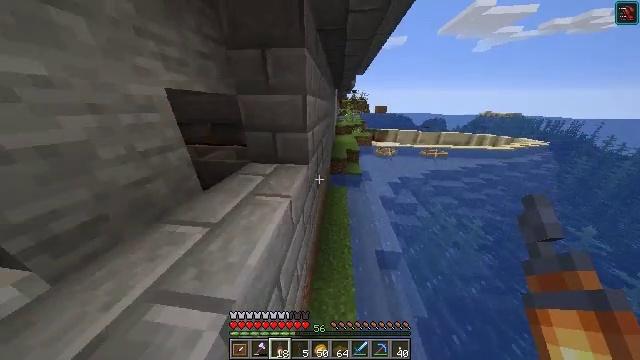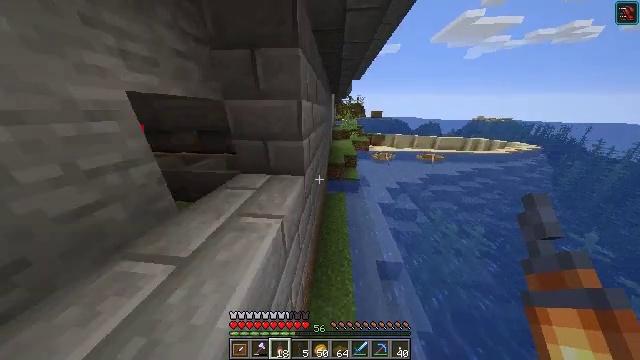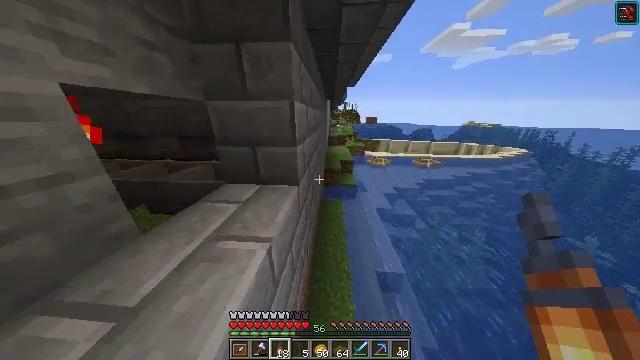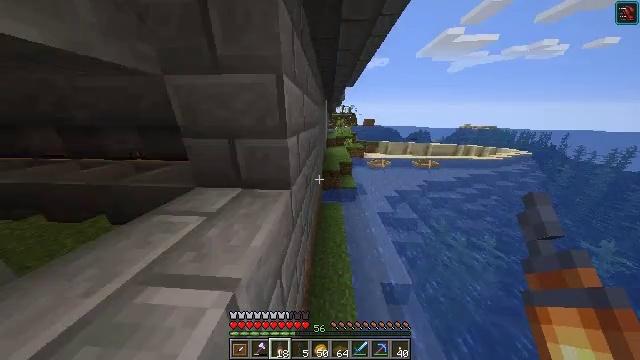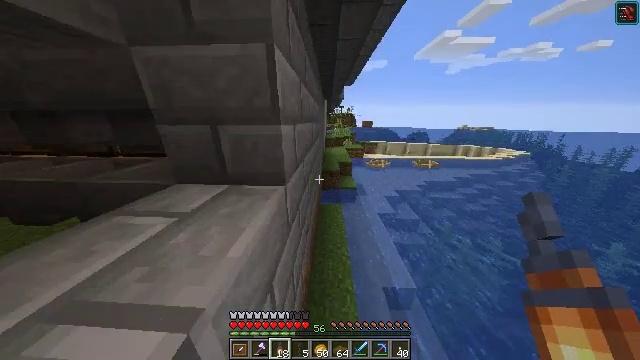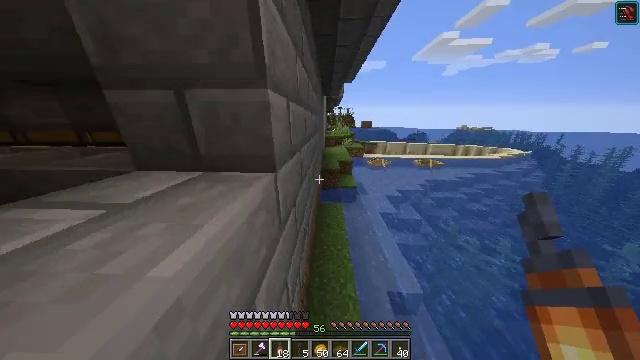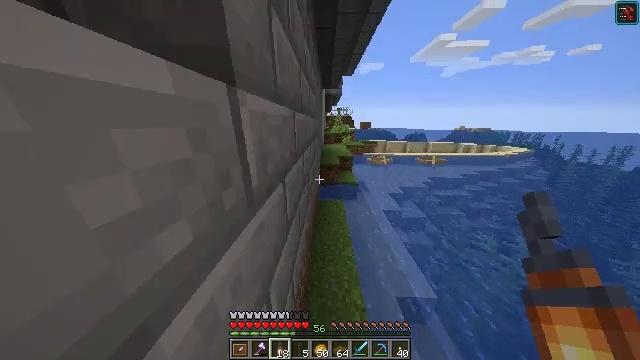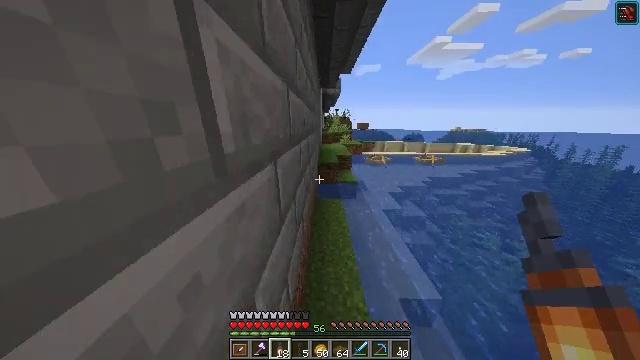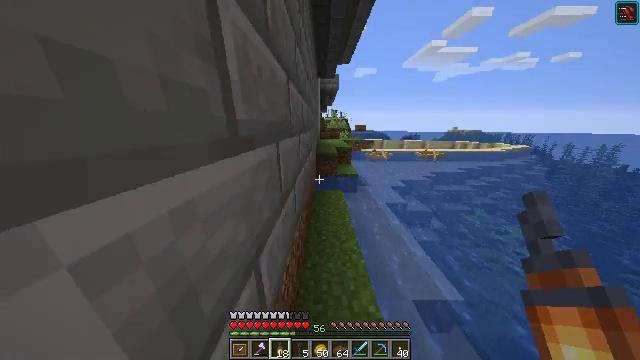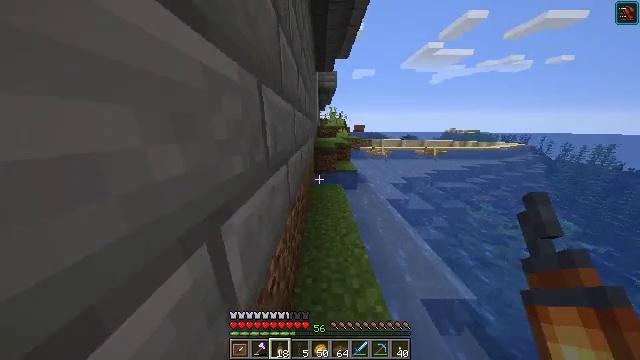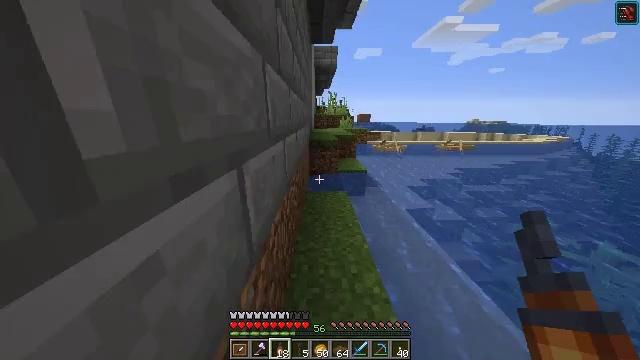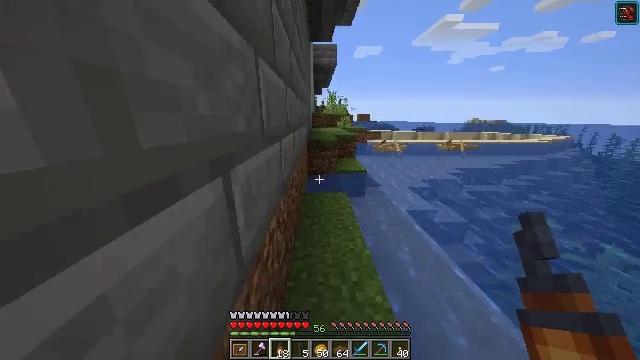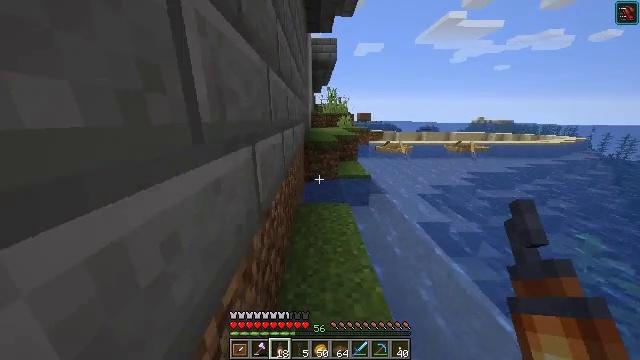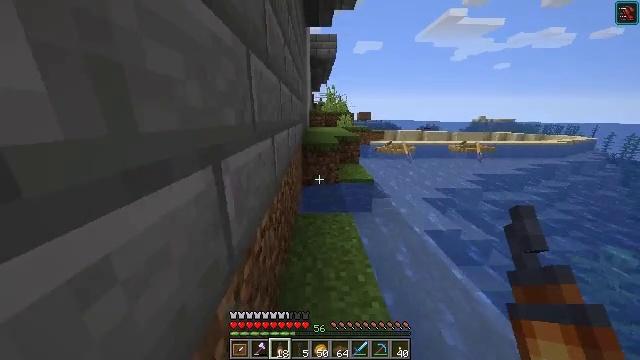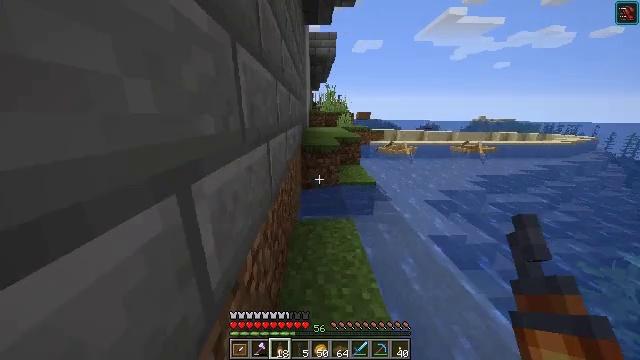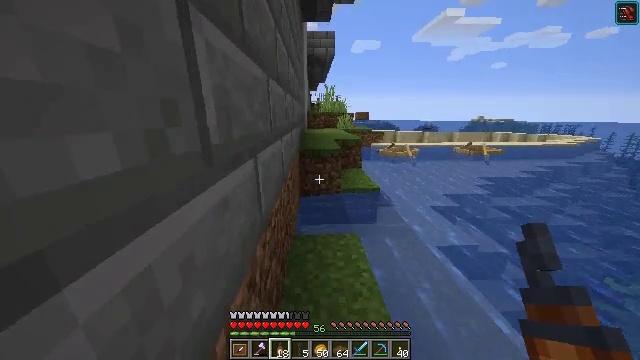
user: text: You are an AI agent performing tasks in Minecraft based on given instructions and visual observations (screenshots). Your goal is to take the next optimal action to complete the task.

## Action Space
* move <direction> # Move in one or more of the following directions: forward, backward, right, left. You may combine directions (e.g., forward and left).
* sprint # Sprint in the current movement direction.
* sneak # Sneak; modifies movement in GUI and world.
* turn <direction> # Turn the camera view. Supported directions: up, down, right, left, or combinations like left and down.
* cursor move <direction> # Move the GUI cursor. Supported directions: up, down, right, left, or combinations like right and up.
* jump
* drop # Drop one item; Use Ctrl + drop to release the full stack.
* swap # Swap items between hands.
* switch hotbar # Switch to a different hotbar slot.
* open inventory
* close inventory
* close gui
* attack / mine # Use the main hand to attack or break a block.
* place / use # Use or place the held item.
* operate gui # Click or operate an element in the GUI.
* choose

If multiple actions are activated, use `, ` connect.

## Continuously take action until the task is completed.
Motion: motion action
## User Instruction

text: Break the redstone wire to disrupt circuits.
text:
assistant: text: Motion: move forward, turn right and up, jump
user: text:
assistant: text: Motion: move forward, turn right and up, jump
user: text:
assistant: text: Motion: move forward, jump
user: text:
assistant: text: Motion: move forward
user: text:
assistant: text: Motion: move forward
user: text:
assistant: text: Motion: move forward
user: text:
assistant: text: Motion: move forward
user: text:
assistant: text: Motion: move forward
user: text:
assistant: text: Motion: move forward
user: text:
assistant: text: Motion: move forward
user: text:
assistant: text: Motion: move forward
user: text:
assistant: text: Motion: move forward
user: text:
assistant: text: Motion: move forward
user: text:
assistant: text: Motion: move forward
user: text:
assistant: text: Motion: move forward
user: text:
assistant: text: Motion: move forward, turn right
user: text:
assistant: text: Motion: move forward, turn right and up
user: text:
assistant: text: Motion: move forward, turn right and up
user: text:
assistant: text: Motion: move forward, turn right
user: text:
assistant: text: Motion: move forward, turn right, jump
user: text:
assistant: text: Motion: move forward, jump
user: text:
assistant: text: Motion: move forward, jump
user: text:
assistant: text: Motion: move forward, turn left, jump
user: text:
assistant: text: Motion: move forward, turn left, jump
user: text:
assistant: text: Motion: move forward, turn left, jump
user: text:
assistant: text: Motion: move forward, jump
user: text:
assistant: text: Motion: move forward, jump
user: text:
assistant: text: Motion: move forward, jump
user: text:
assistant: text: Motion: move forward, jump
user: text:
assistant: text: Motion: move forward, jump